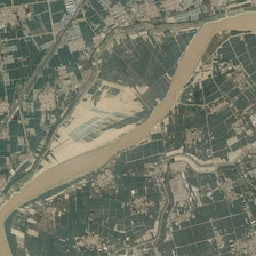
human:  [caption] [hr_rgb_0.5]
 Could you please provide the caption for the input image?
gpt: The river spans a large area.

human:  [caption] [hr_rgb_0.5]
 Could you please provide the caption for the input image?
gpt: The river flows through a wide area.

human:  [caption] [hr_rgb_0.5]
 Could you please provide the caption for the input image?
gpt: The river runs through a wide area.

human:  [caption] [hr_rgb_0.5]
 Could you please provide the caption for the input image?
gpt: The river runs through a wide area.

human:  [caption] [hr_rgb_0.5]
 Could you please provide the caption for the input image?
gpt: The river runs through a wide area.